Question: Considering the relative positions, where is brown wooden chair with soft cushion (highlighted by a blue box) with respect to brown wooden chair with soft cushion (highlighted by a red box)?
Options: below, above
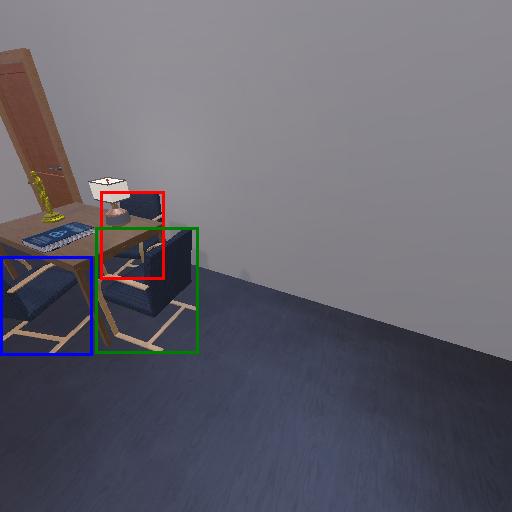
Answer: below